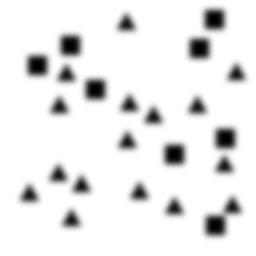
Squares: 8
Triangles: 16
Stars: 0
Total shapes: 24